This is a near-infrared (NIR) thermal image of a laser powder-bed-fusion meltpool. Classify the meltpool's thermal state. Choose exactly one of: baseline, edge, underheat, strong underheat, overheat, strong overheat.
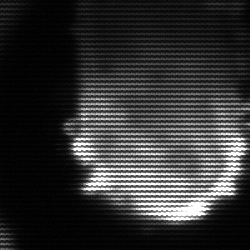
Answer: baseline